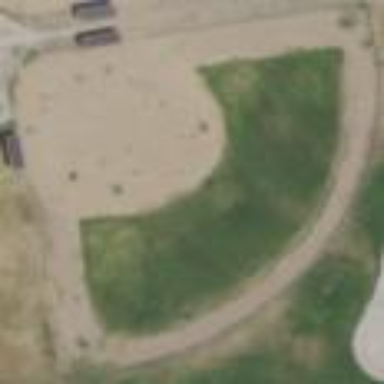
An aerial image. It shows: School baseball pitch for leisure land use.